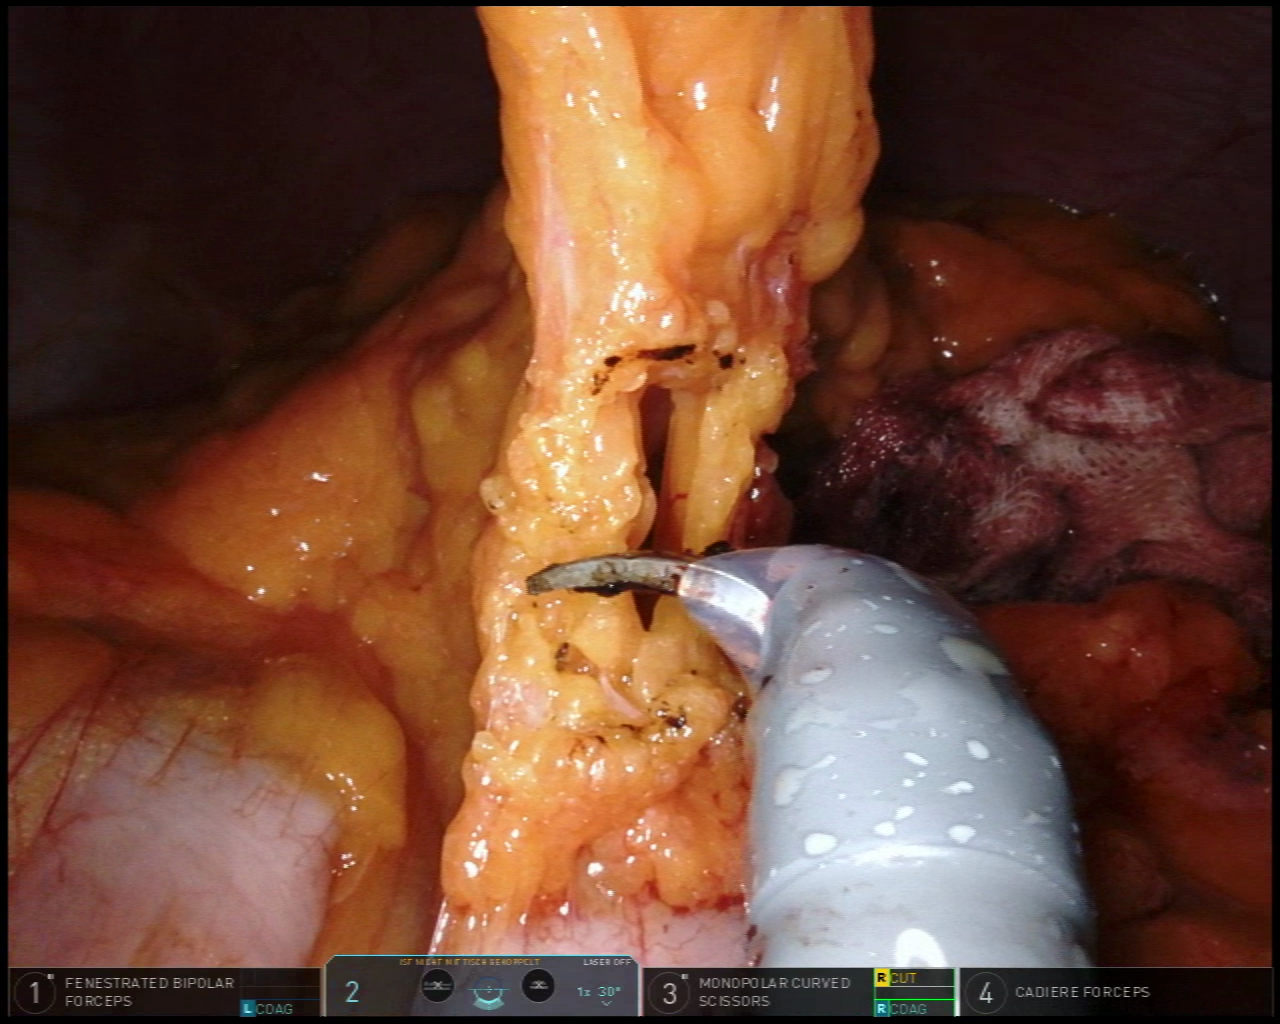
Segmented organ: colon
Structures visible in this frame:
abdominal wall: yes
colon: yes
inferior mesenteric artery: no
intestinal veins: no
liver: no
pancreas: no
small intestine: no
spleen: no
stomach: no
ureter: no
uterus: no
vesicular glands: no